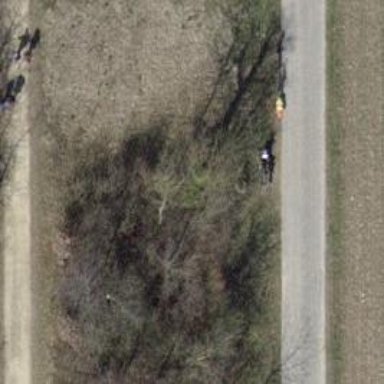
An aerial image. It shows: Brown bench.